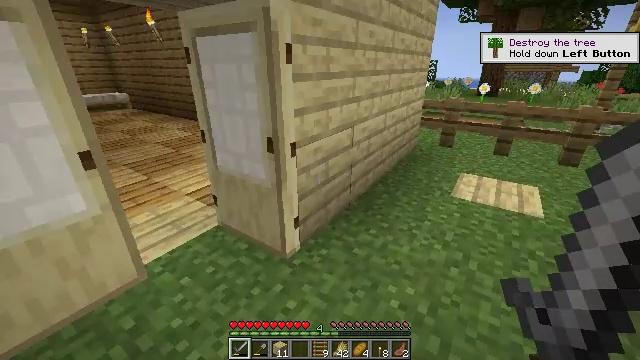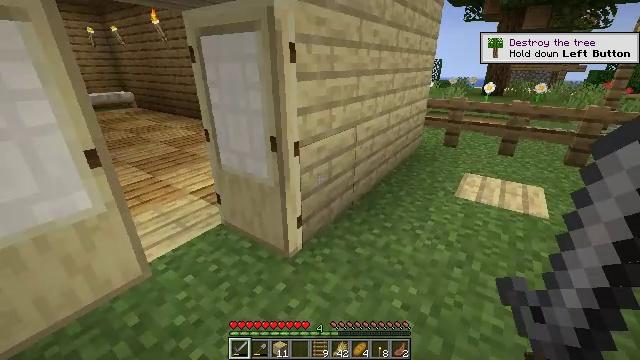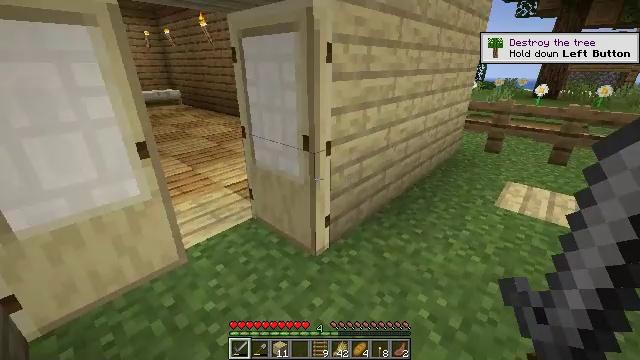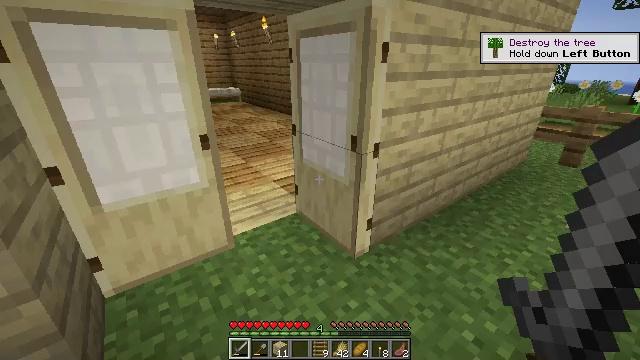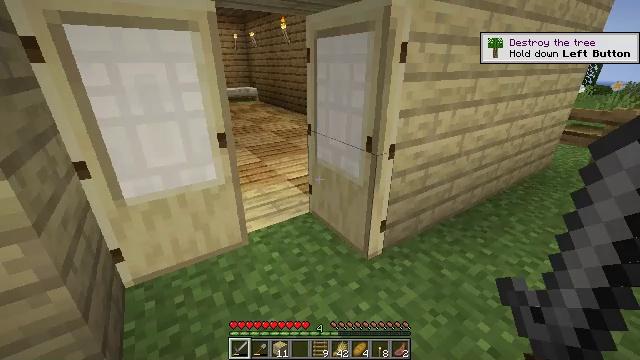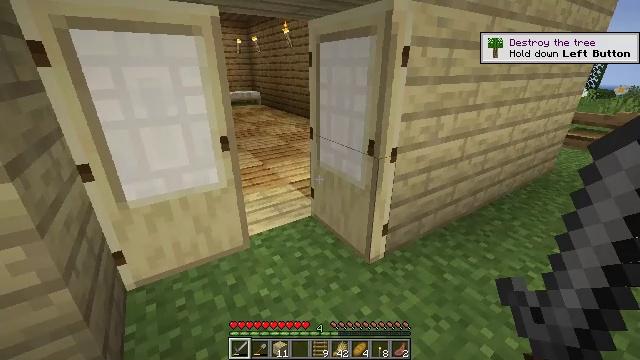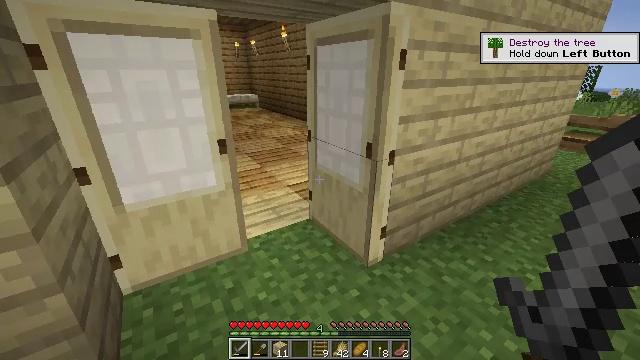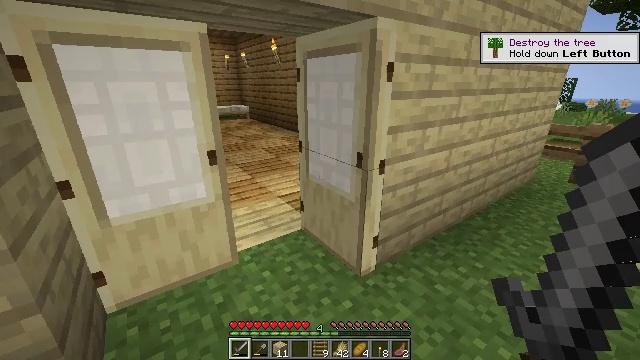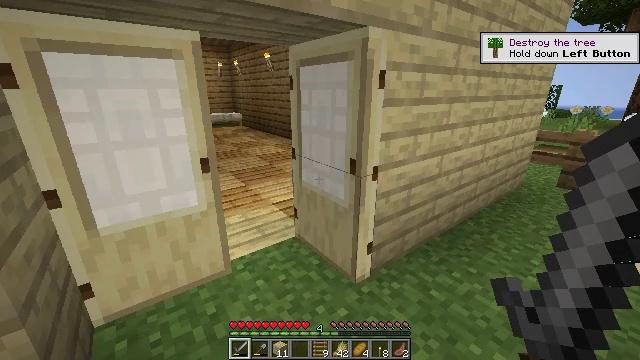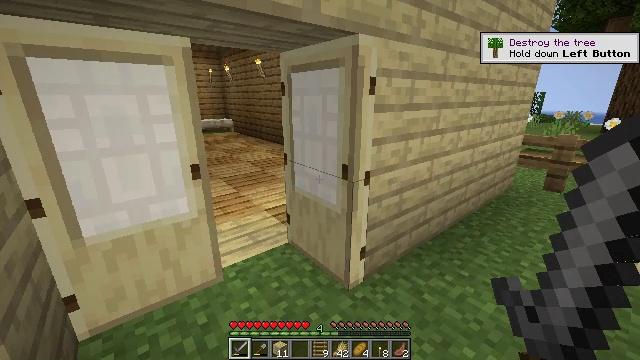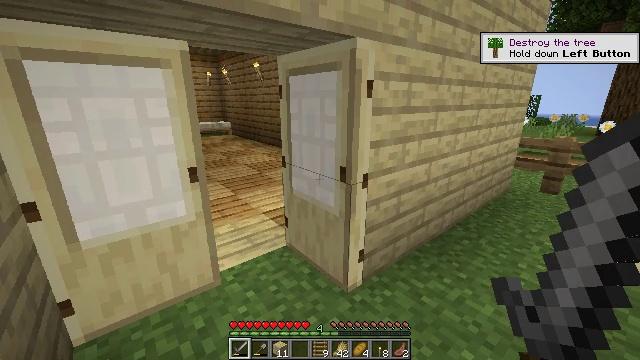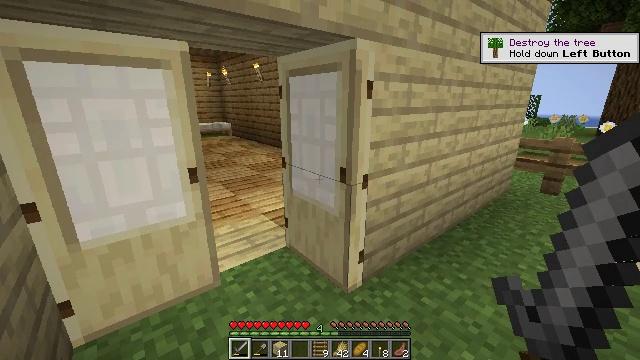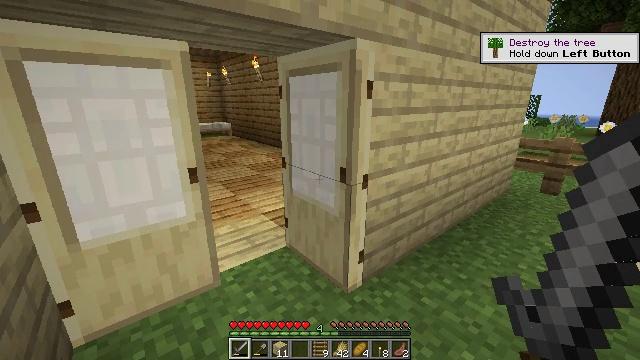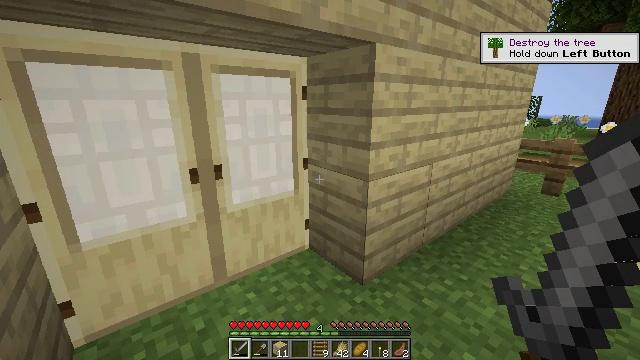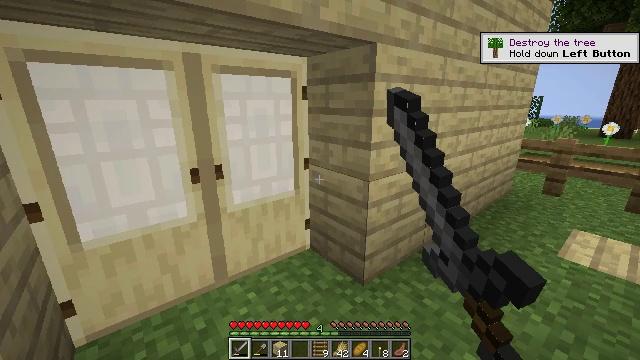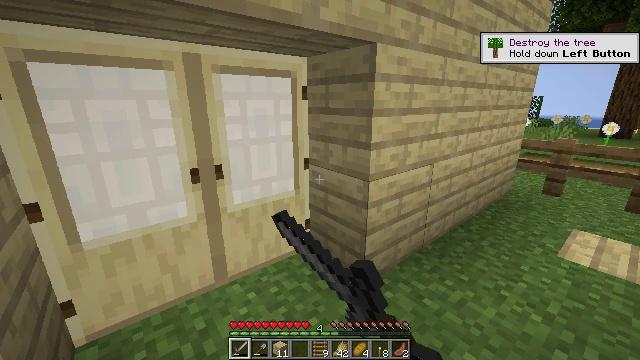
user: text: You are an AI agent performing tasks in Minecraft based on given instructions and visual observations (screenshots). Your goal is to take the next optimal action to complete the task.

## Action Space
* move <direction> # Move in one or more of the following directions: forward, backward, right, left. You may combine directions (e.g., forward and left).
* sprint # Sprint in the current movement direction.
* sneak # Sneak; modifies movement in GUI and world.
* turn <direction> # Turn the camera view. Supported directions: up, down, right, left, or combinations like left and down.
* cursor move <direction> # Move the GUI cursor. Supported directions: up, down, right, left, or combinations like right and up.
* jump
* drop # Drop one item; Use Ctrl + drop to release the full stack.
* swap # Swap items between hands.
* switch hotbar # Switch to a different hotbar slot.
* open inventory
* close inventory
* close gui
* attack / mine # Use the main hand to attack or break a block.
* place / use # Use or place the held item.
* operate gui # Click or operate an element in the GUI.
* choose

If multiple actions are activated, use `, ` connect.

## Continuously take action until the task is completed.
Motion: motion action
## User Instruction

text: Mine planks.
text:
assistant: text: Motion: no_op
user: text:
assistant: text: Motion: turn left
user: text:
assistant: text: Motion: turn left
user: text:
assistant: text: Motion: turn left
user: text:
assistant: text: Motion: no_op
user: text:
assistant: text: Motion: no_op
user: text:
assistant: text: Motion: turn right and up
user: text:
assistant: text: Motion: turn right and up
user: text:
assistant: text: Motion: turn right and up
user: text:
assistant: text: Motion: no_op
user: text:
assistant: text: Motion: no_op
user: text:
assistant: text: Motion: no_op
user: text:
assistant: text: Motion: use / place
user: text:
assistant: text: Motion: use / place
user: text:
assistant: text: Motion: use / place
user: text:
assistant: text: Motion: use / place
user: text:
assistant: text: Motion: turn right
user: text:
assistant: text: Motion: turn right and up
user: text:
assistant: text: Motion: turn right and up
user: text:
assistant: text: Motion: turn right and up
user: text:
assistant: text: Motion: turn right and up
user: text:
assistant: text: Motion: move forward, turn right
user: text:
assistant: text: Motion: move forward, turn right
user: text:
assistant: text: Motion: move forward, turn right
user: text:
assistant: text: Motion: move forward, turn right
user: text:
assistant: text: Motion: move forward
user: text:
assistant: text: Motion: move forward, turn right
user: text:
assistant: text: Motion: move forward
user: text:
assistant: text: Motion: move forward, turn right
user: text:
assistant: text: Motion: move forward